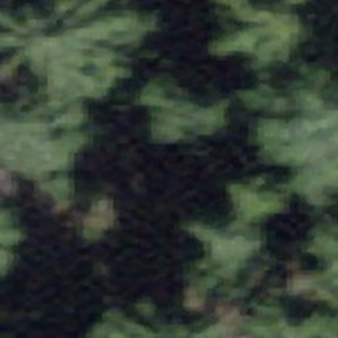
Label: other